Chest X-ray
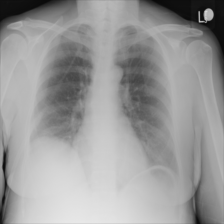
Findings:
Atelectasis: positive
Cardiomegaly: negative
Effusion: negative
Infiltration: negative
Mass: negative
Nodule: negative
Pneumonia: negative
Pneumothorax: negative
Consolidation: negative
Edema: negative
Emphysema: negative
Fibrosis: negative
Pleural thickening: negative
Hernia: negative